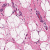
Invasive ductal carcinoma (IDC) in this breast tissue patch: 0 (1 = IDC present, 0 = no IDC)